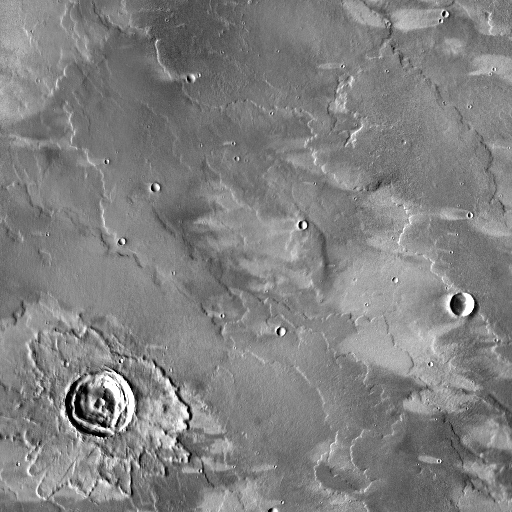
Crater classes present: Background, Other, Layered